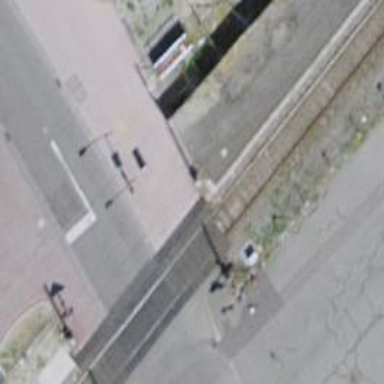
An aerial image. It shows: Railway crossing.